Question: Is there any possible way of finding radius of the visible map from the middle point?

I want to get the near places against the center point of the map from an API, and that API require lat,lng and radius. I am able to get lat and lng from center point but couldnt find a way to get radius .
thanks
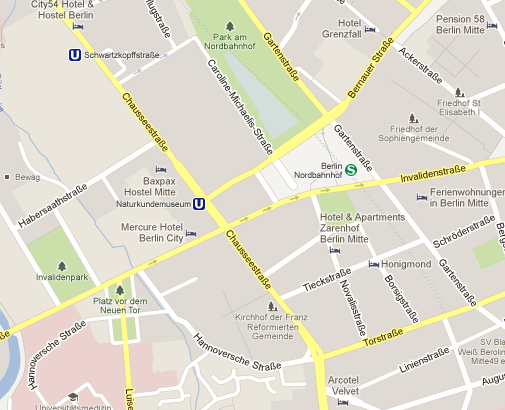
Answer: For the Google Maps Android API, you can get the bounds by...
From the map reference, get the 'Projection' by <URL>. And,
> a projection is used to translate between on screen location and geographic coordinates..
So from the projection, we can use the <URL>, which is a class that contains 2 'LatLng' variables, one for the Northeast corner of the bound and one for the Southwest corner.
So the code should look something like this:
'''
googleMap.setOnCameraChangeListener(new GoogleMap.OnCameraChangeListener() {
@Override
public void onCameraChange(CameraPosition position) {
LatLngBounds bounds = googleMap.getProjection().getVisibleRegion().latLngBounds;
LatLng northeast = bounds.northeast;
LatLng southwest = bounds.southwest;
Context context = getApplicationContext();
CharSequence text = "ne:"+northeast+" sw:"+southwest;
int duration = Toast.LENGTH_SHORT;
Toast toast = Toast.makeText(context, text, duration);
toast.show();
}
});
'''
=-=-=-=-=-=
edit:
May be I was too naive, given only the NE and SW can solve this problem, but only under the special case where user did not rotate the map or tilt up for the 3D map.
So instead, you can just grab the 'VisibleRegion', which provided 4 variable, farRight, farLeft, nearRight, nearLeft, each represent 4 conners of the area.
Then we can calculate the width and height of the area for that 4 points and pick the smaller one (well, sometime width can be greater than height I guess.)
And for the calculation, we can just use the 'Location.distanceBetween(x1,y1,x2,y2,result)' function...
which makes the code look like the following:
'''
VisibleRegion visibleRegion = googleMap.getProjection().getVisibleRegion();
LatLng farRight = visibleRegion.farRight;
LatLng farLeft = visibleRegion.farLeft;
LatLng nearRight = visibleRegion.nearRight;
LatLng nearLeft = visibleRegion.nearLeft;
float[] distanceWidth = new float[2];
Location.distanceBetween(
(farRight.latitude+nearRight.latitude)/2,
(farRight.longitude+nearRight.longitude)/2,
(farLeft.latitude+nearLeft.latitude)/2,
(farLeft.longitude+nearLeft.longitude)/2,
distanceWidth
);
float[] distanceHeight = new float[2];
Location.distanceBetween(
(farRight.latitude+nearRight.latitude)/2,
(farRight.longitude+nearRight.longitude)/2,
(farLeft.latitude+nearLeft.latitude)/2,
(farLeft.longitude+nearLeft.longitude)/2,
distanceHeight
);
float distance;
if (distanceWidth[0]>distanceHeight[0]){
distance = distanceWidth[0];
} else {
distance = distanceHeight[0];
}
'''